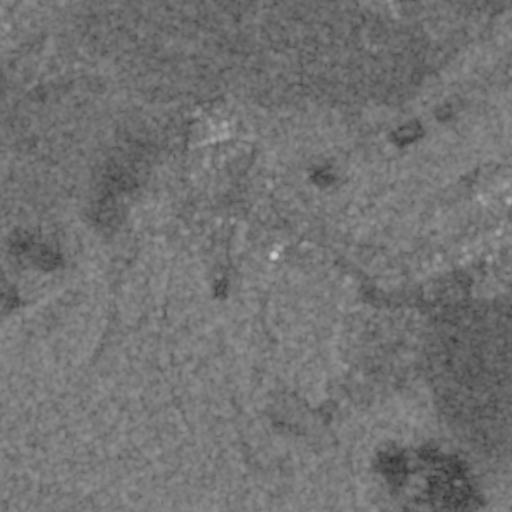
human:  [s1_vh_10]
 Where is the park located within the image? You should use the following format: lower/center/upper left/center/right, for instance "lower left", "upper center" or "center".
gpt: The park is located in the upper center of the image.
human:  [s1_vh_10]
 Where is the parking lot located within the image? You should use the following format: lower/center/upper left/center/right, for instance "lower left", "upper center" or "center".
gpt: The parking lot is located in the upper center of the image.
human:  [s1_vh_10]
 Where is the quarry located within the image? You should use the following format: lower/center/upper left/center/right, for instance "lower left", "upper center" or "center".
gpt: The quarry is located in the lower right of the image.
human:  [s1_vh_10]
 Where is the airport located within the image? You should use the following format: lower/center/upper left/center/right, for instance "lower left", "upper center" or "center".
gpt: There is no airport in the image.

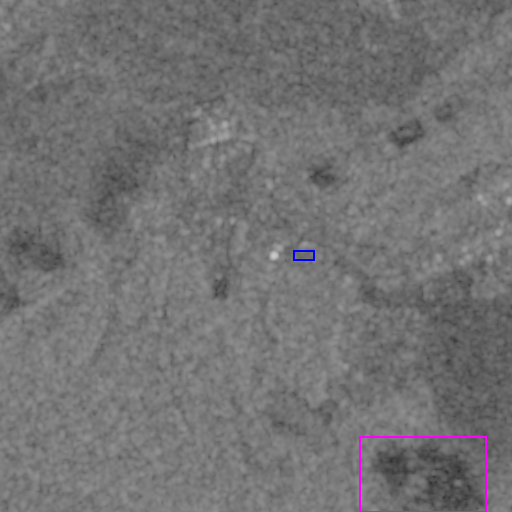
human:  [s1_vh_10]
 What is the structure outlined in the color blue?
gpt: The structure outlined in blue is a park.
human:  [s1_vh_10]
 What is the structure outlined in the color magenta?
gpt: The structure outlined in magenta is a quarry.
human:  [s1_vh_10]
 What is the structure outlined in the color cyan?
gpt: There is no cyan outline.